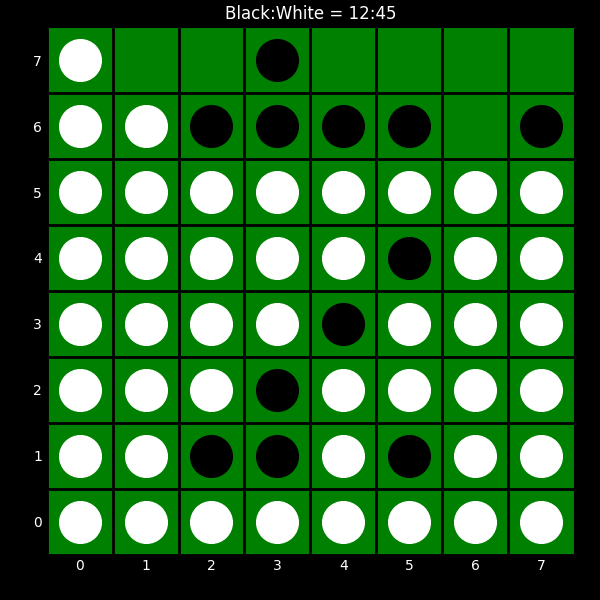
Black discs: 12
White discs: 45